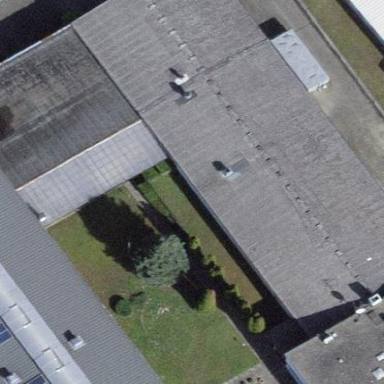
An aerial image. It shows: Industrial building.